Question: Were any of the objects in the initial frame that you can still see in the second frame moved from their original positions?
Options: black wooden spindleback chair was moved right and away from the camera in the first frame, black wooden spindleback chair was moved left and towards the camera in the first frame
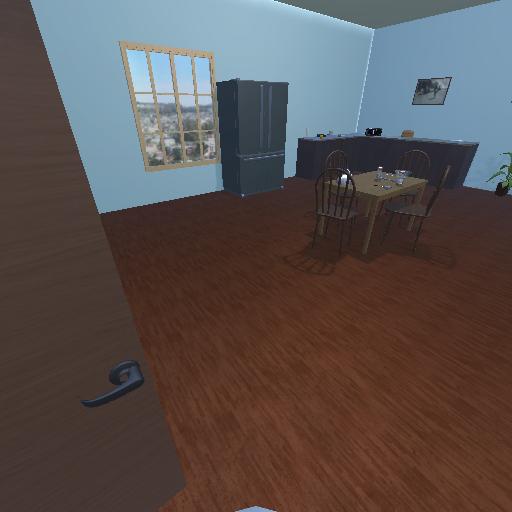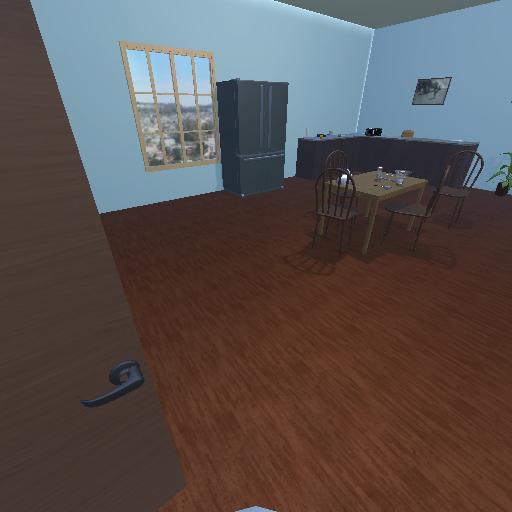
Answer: black wooden spindleback chair was moved right and away from the camera in the first frame